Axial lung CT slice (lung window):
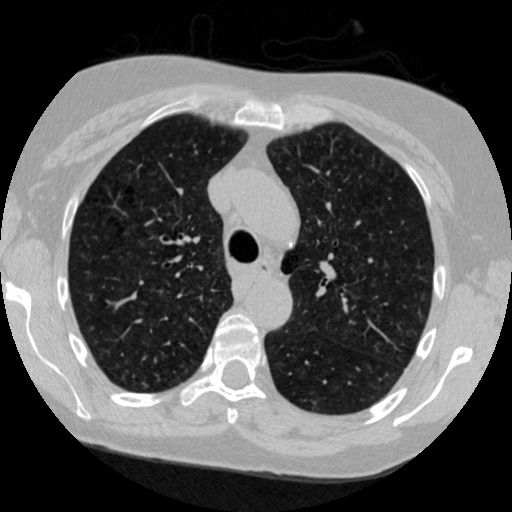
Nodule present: no